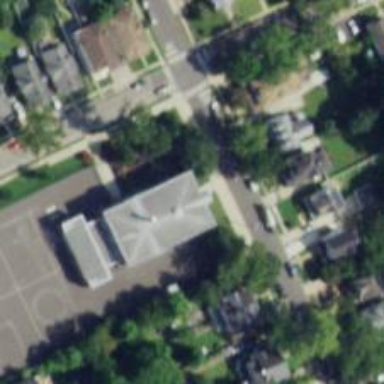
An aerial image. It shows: School.